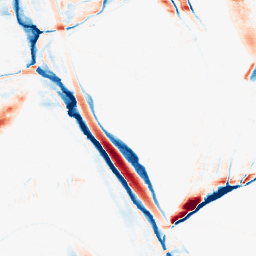
Category: morphological
Decomposition family: morphological_ellipse
Decomposition parameters: operation: average
width: 5
height: 30
Upsampling method: cubic_catmull_rom
Upsampling parameters: scale: 4
Upsampling scale: 4